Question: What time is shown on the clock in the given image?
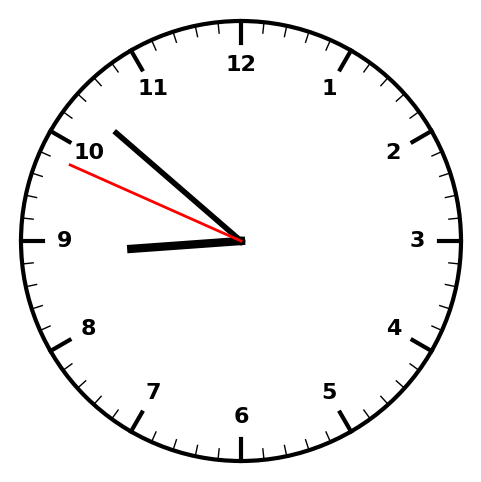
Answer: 08:51:49